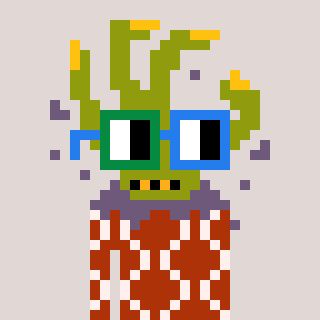
a pixel art character with square green and blue glasses, a zombie-hand-shaped head and a hotbrown-colored body on a warm background